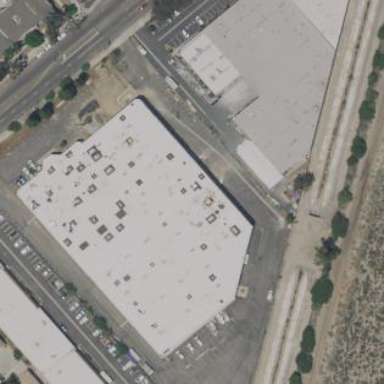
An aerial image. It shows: Warehouse.